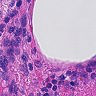
Metastatic tissue present: no